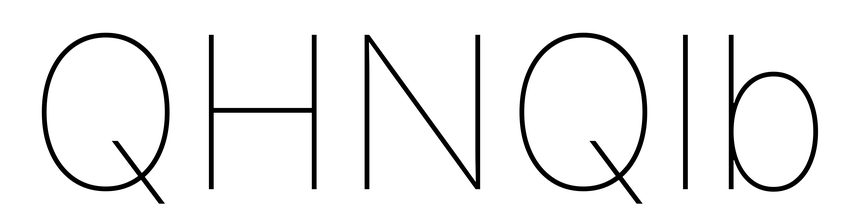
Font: Inter_Thin